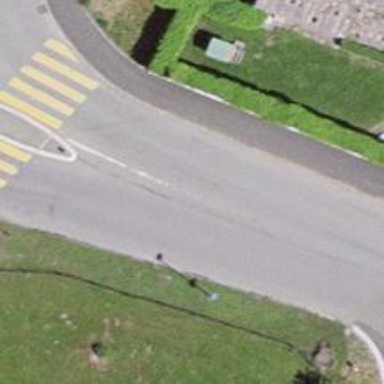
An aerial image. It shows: Unclassified road with asphalt surface and left sidewalk also made of asphalt.